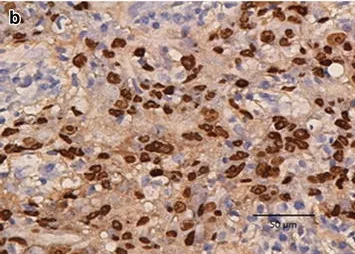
Representative images of pathologic slices from fine-needle aspiration of the occipital lymph node (original magnification, x40). A; Hematoxylin and eosin (H and E) stained section shows diffused tumor cells displaying characteristics of nasopharyngeal carcinoma (NPC) cells. B; Immunohistochemical analysis and in situ hybridization of the occipital lymph node shows the expression of Epstein-Barr virus-encoded RNAs (EBERs) in tumor cells.
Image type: pathology (immunostaining)